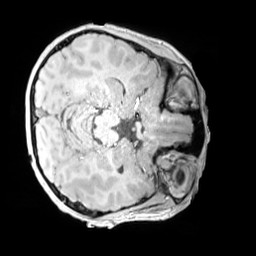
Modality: MP2RAGE
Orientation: axial
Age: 10
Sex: male
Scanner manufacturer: siemens
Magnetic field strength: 3 T
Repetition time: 4 s
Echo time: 0.00303 s